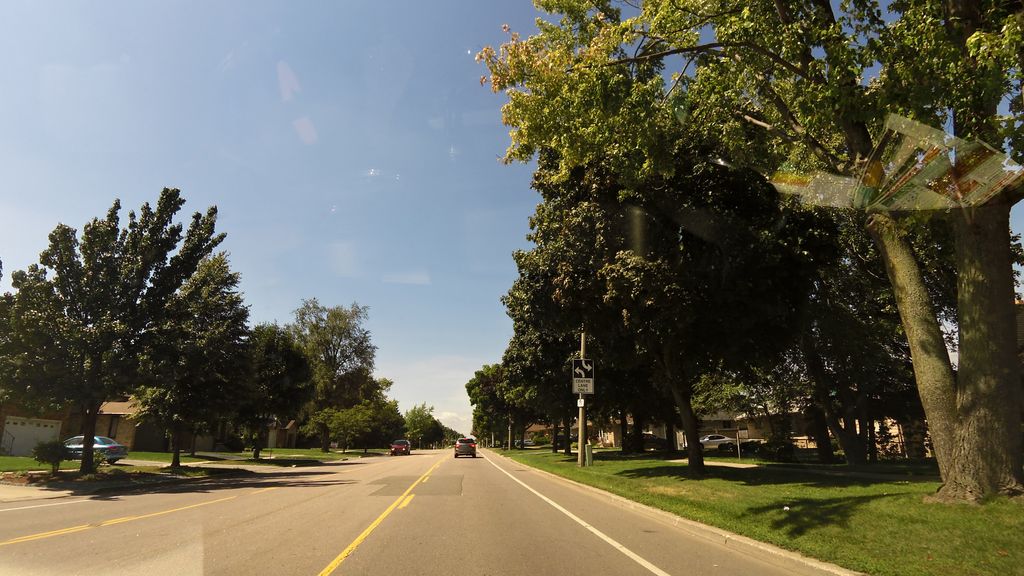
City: hamilton